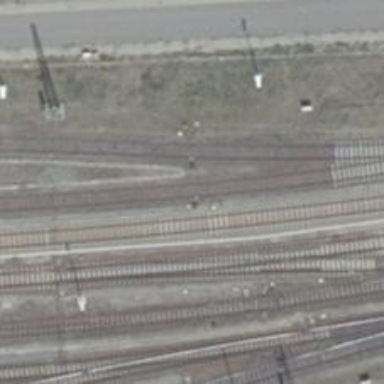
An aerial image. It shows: Railway signal.